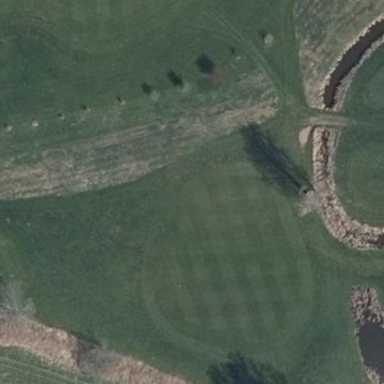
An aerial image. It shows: Bunker on golf course.